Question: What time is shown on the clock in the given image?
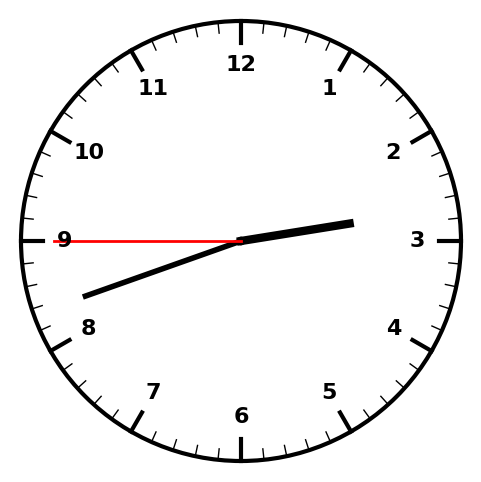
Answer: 02:41:45